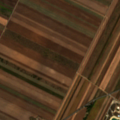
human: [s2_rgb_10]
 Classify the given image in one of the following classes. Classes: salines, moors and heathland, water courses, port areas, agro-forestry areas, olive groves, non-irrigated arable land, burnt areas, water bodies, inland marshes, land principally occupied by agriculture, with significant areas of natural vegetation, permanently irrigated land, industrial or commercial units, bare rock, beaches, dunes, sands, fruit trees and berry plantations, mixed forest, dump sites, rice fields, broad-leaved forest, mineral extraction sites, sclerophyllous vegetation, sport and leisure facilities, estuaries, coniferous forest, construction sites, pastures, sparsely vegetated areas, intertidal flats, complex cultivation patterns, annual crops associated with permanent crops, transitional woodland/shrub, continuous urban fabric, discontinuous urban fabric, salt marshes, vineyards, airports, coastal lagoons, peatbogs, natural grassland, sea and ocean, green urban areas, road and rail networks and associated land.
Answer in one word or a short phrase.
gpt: mineral extraction sites, non-irrigated arable land